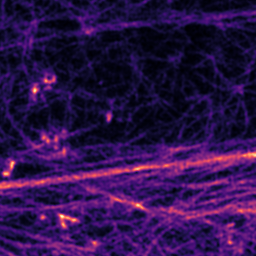
Label: Super-resolution F-actin image